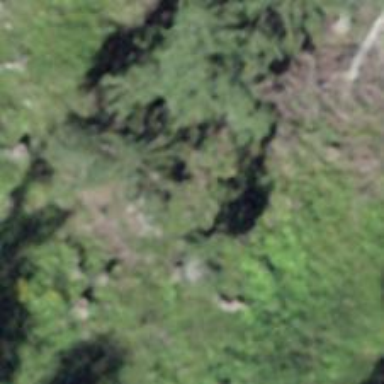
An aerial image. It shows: Mixed woodland with semi-evergreen trees.